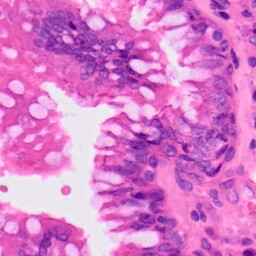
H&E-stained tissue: Lung